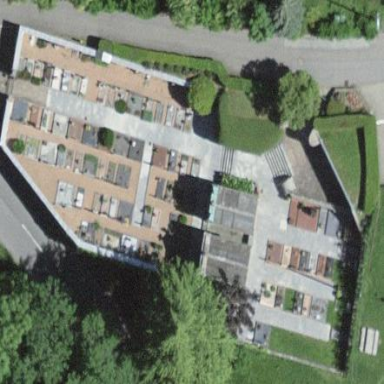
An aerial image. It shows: Cemetery.